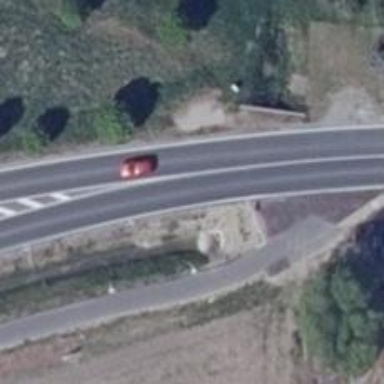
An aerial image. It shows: Primary highway with separate cycleway made of asphalt.